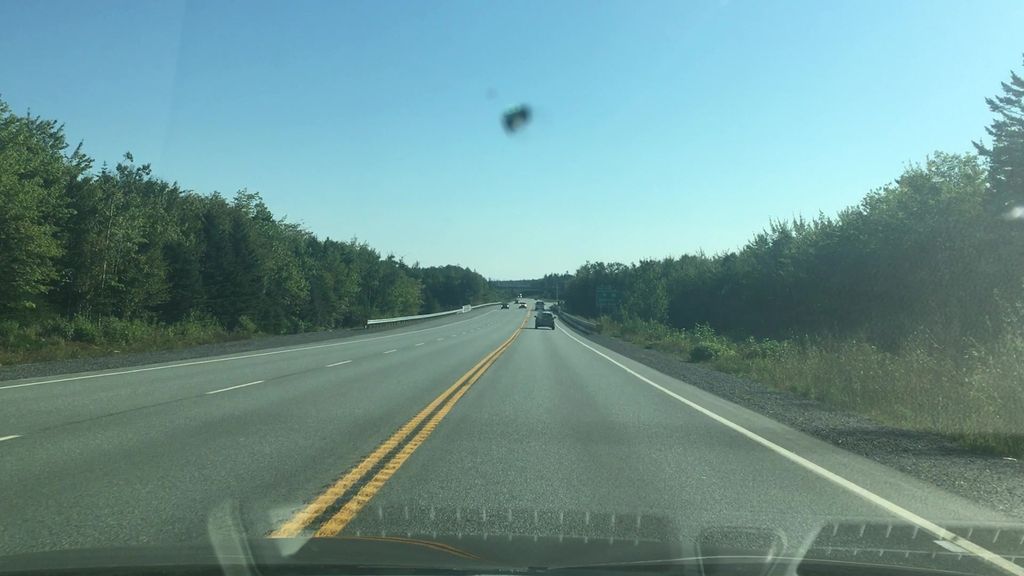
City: halifax